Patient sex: M
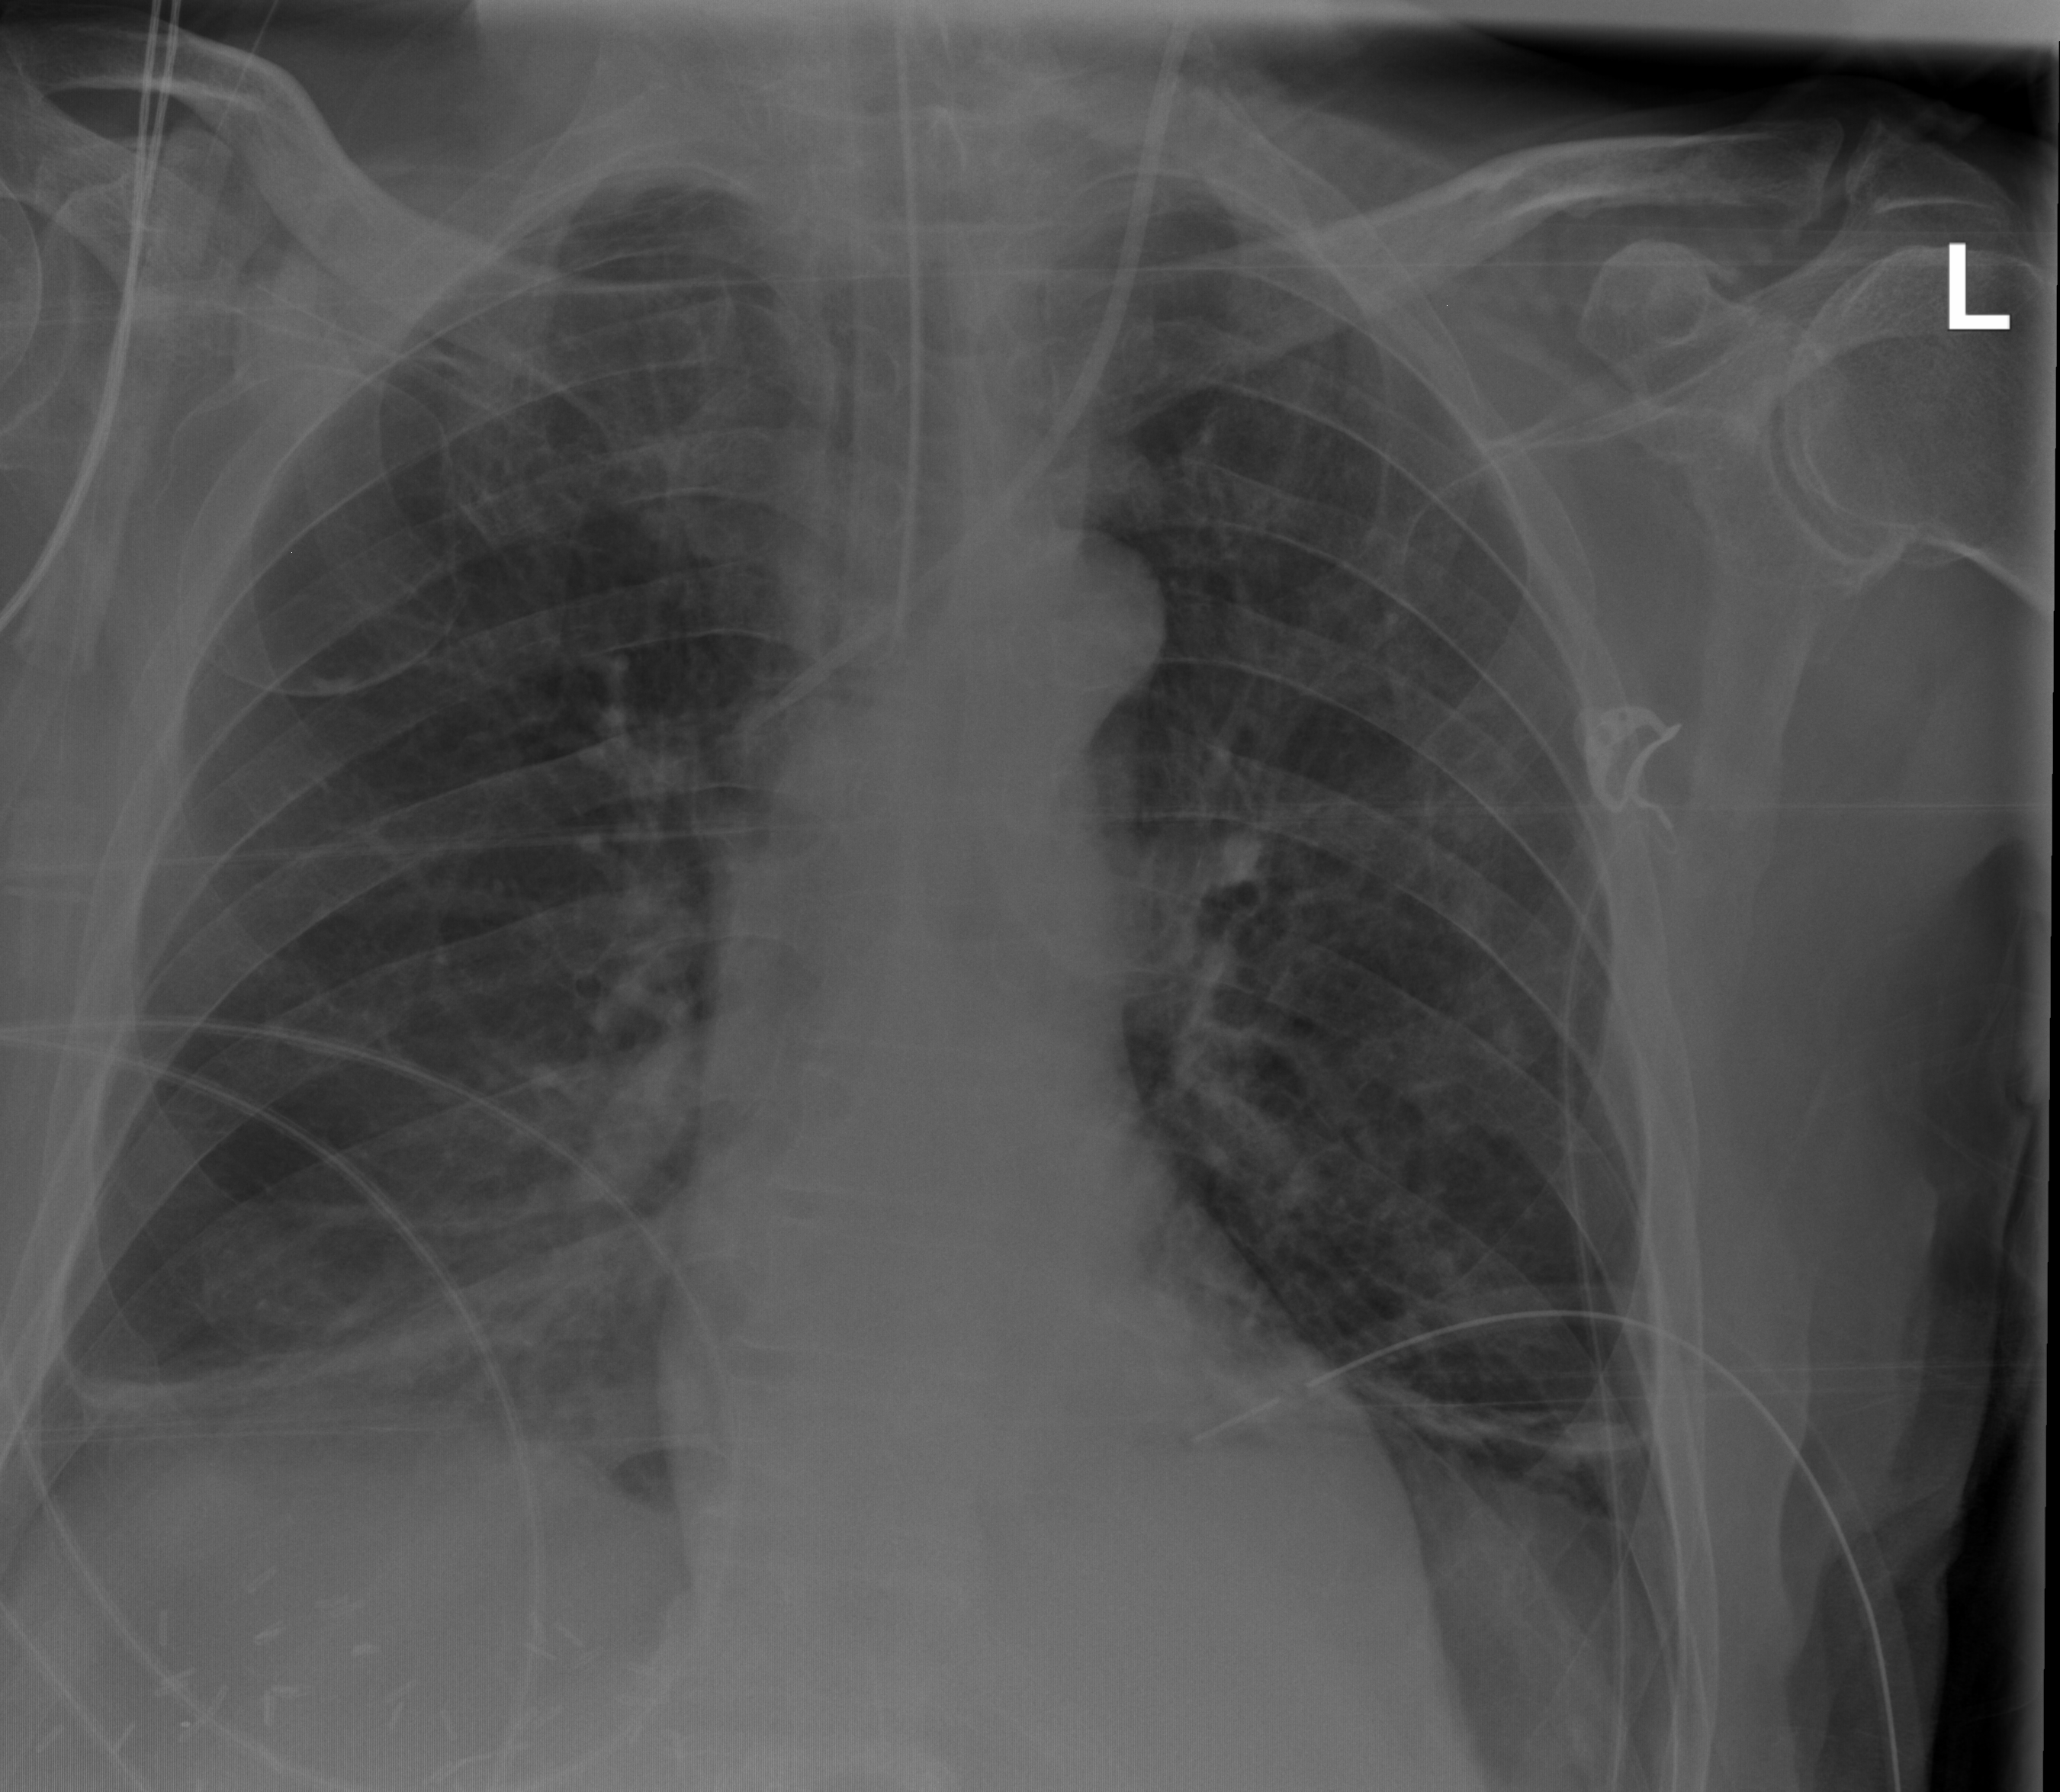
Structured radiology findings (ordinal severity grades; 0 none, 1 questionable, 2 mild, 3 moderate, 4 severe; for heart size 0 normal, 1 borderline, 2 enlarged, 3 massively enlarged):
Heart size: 0
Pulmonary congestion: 0
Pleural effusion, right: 2
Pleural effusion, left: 2
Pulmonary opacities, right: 2
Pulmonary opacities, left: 2
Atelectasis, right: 2
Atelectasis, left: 2